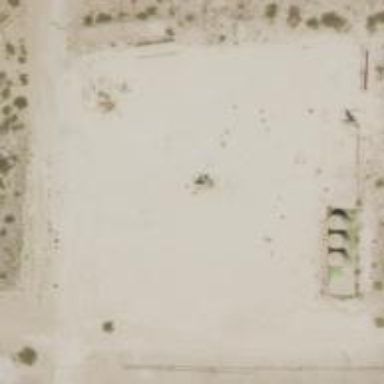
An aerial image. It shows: Petroleum well.